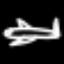
Label: airplane